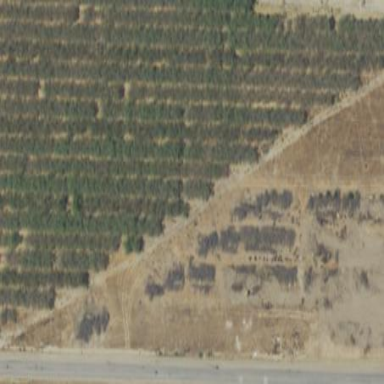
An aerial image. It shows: Orchard.